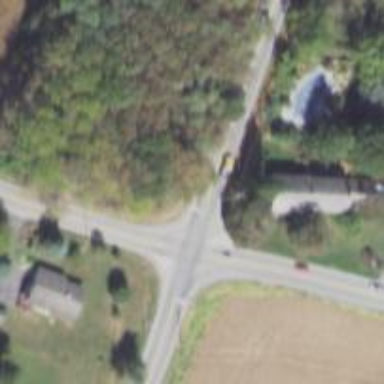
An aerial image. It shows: Stop road.